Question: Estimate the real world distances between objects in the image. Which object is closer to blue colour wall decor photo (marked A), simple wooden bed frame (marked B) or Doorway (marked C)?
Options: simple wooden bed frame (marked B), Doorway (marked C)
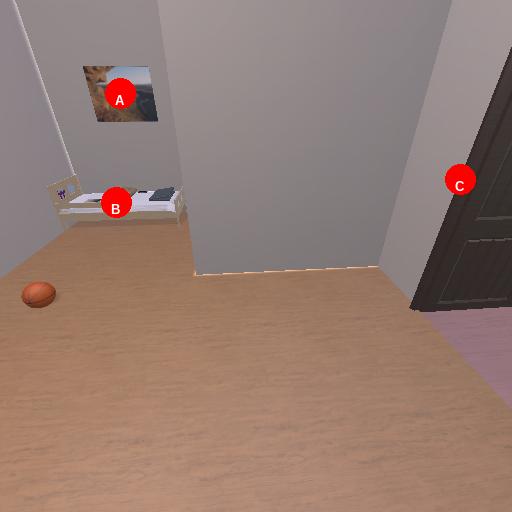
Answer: simple wooden bed frame (marked B)